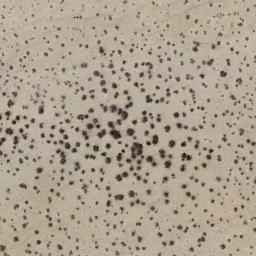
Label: chaparral